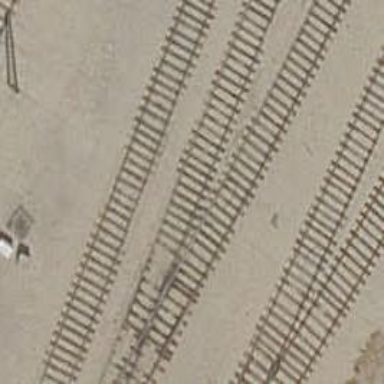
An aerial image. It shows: Rail yard with electrified contact lines for railway operations.